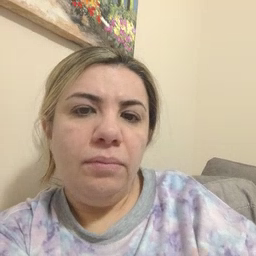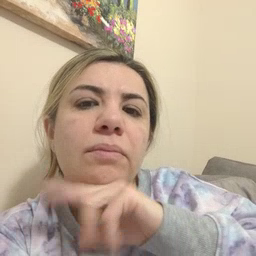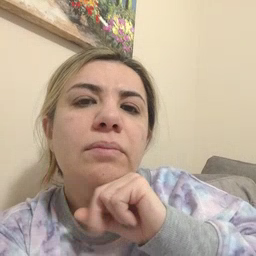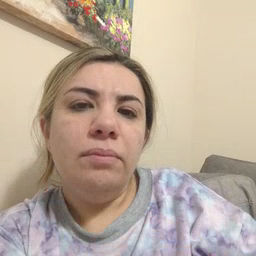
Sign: frog